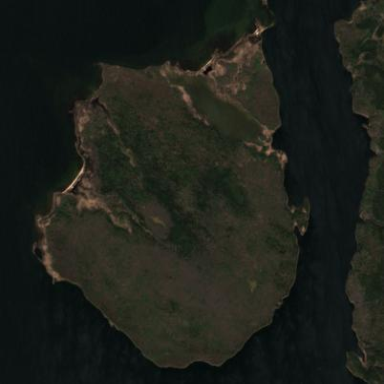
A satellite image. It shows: Island.